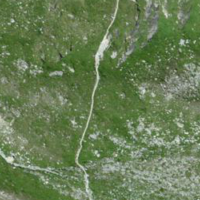
EUNIS habitat code: 26
Species observed at this site:
Arnica montana